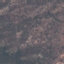
Land use / land cover class: HerbaceousVegetation